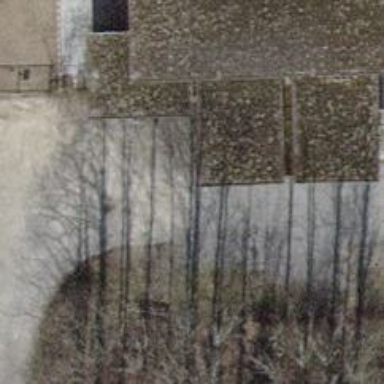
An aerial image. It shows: Black bench.